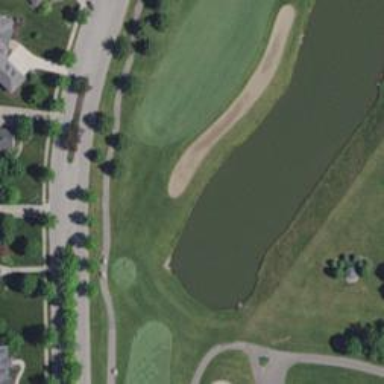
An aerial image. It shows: Golf bunker filled with natural sand.